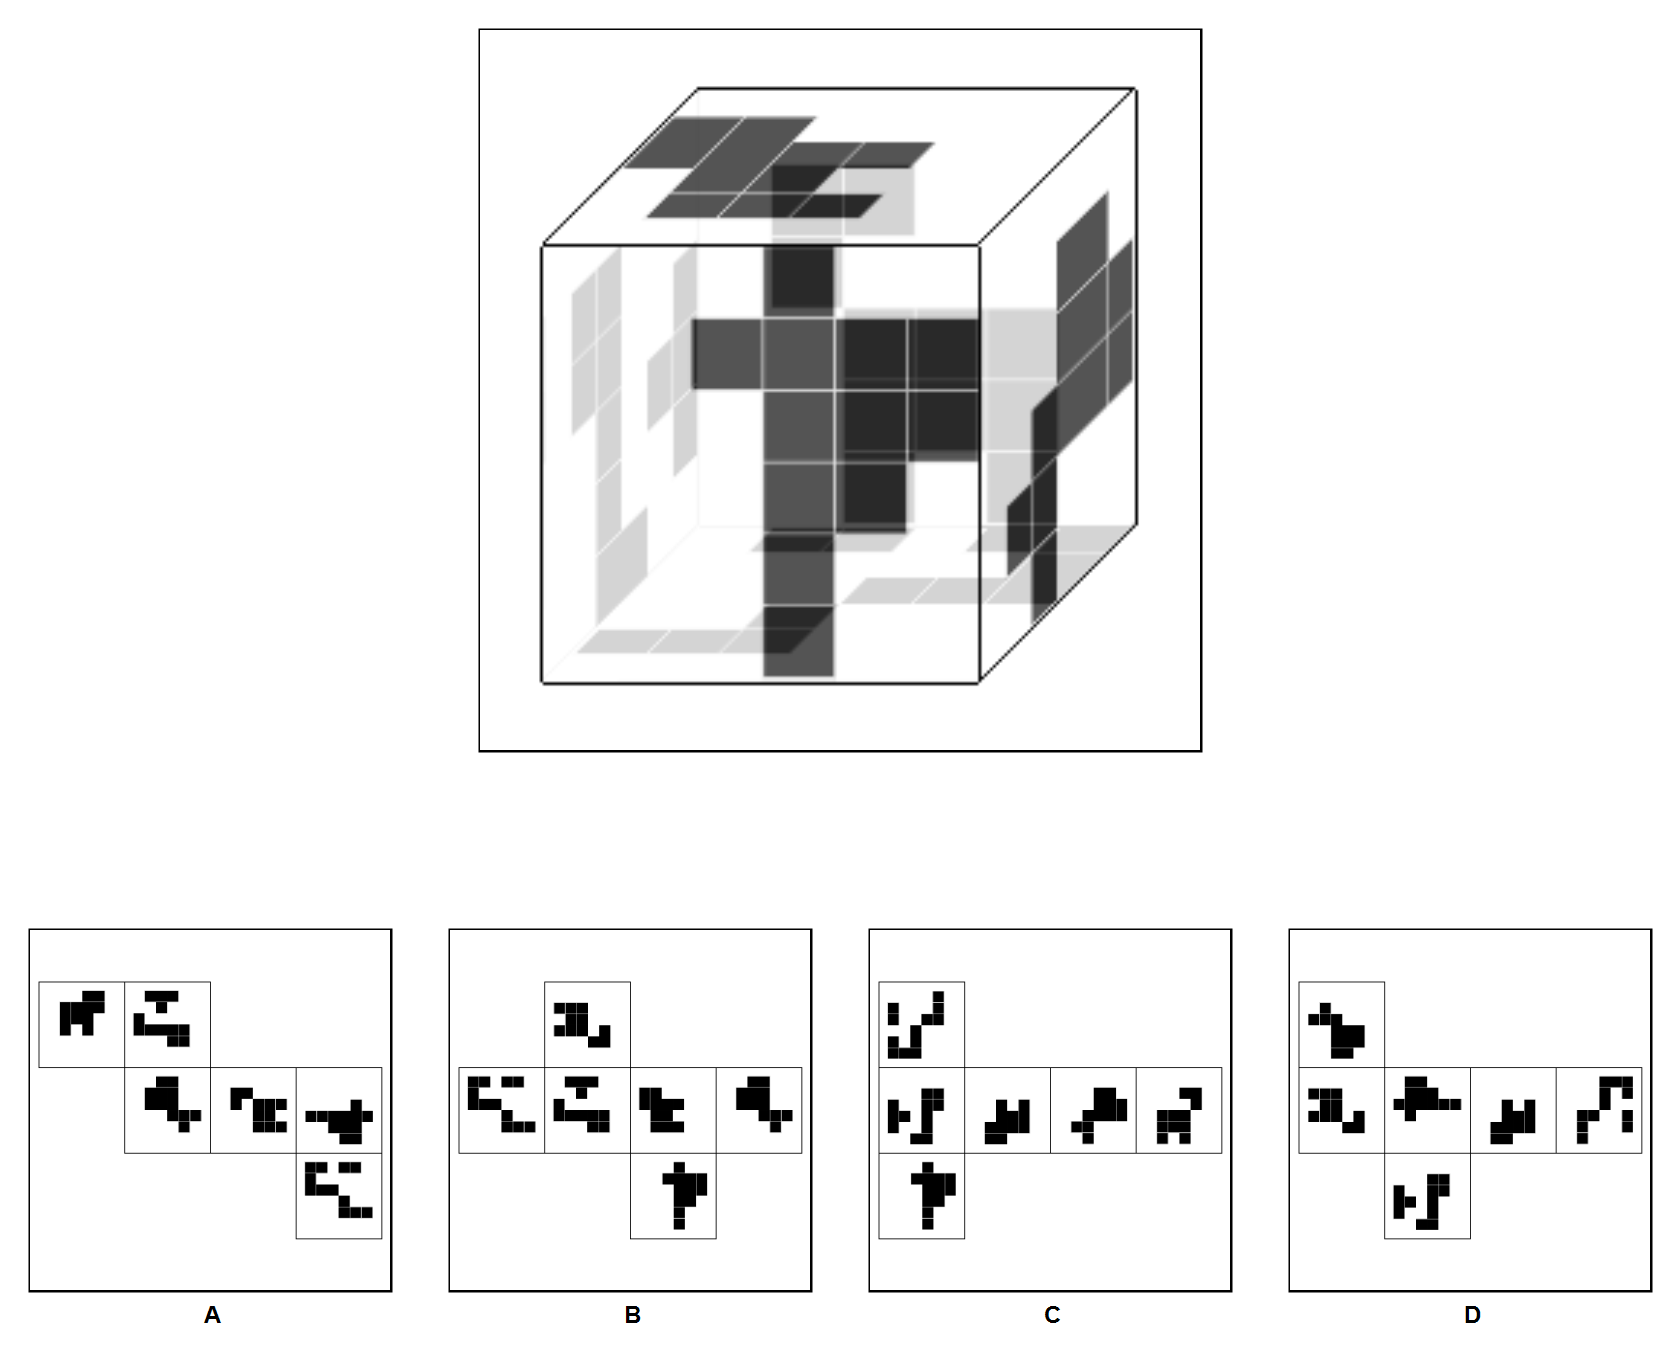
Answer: B